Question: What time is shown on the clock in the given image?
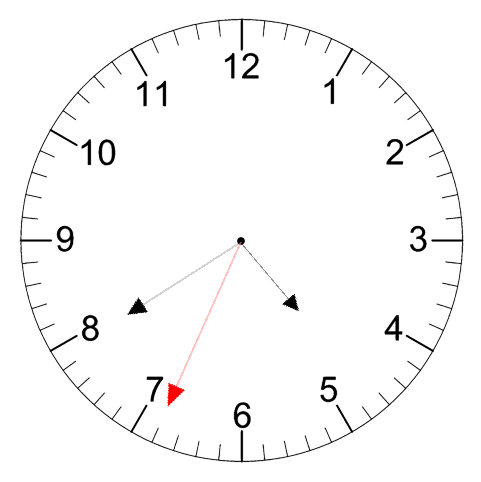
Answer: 04:39:34